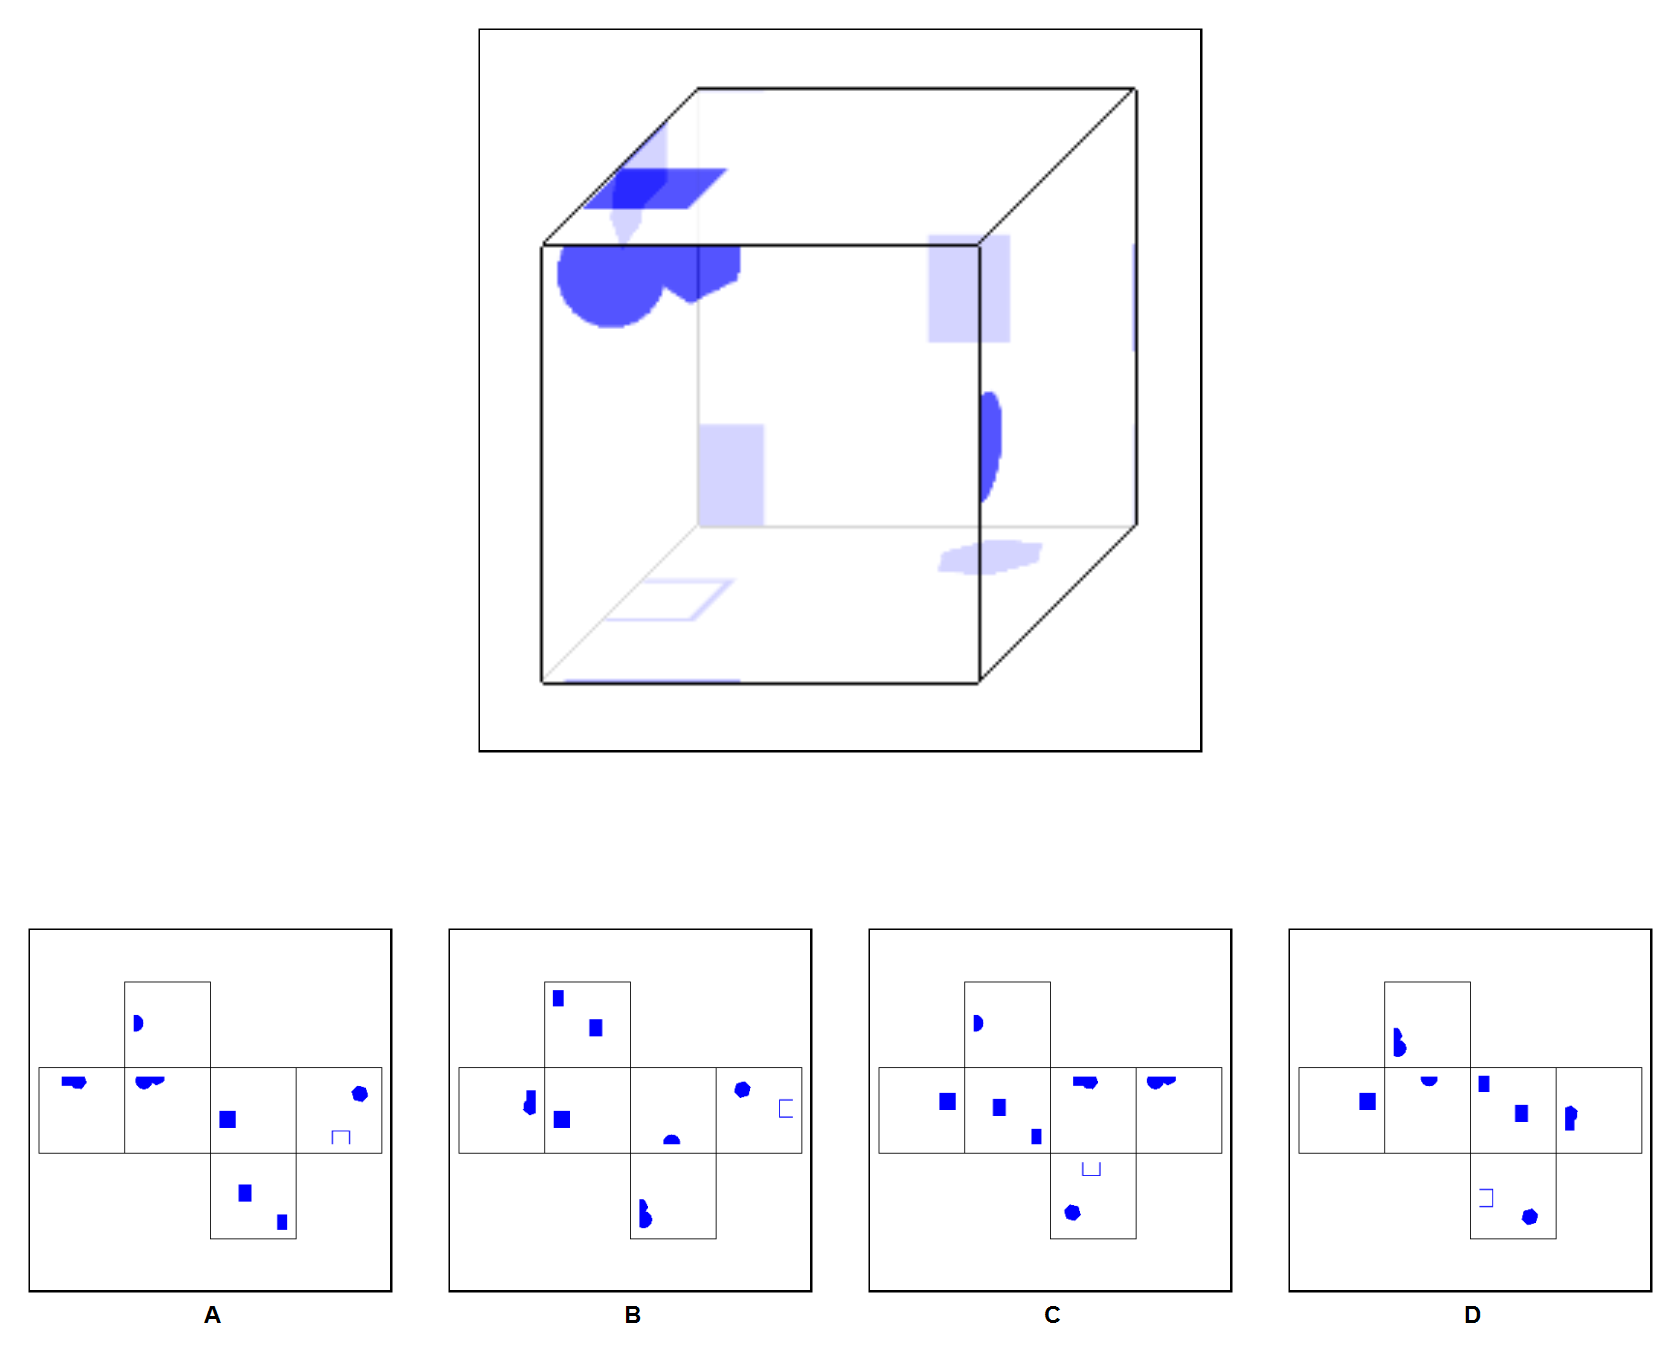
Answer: B